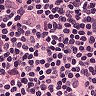
Metastatic tissue present: yes